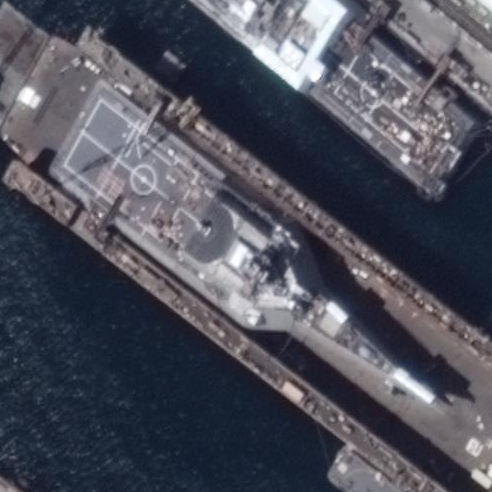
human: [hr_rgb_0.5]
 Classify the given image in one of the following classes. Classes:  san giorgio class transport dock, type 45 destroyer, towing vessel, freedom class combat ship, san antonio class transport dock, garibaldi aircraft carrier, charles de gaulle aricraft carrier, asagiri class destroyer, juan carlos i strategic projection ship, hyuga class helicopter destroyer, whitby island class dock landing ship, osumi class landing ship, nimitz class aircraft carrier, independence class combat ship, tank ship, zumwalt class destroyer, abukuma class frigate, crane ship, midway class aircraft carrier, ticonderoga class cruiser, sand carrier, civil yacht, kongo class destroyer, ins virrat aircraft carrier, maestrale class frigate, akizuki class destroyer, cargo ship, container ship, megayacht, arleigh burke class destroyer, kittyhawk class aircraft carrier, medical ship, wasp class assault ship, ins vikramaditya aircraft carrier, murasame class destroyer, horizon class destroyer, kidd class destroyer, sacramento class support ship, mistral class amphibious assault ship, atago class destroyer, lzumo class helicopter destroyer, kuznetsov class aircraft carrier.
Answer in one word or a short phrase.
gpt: Independence class combat ship